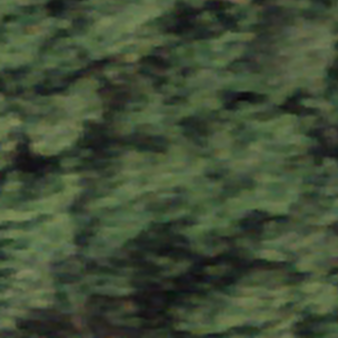
Label: other